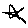
Label: star